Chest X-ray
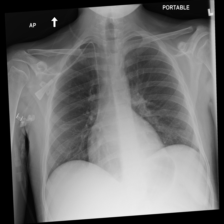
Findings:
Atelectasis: positive
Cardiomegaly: negative
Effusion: negative
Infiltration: positive
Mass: negative
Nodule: negative
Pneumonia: negative
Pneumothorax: negative
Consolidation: negative
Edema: negative
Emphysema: negative
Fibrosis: negative
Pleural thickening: negative
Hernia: negative